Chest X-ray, AP view. Patient: 58 years old, sex M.
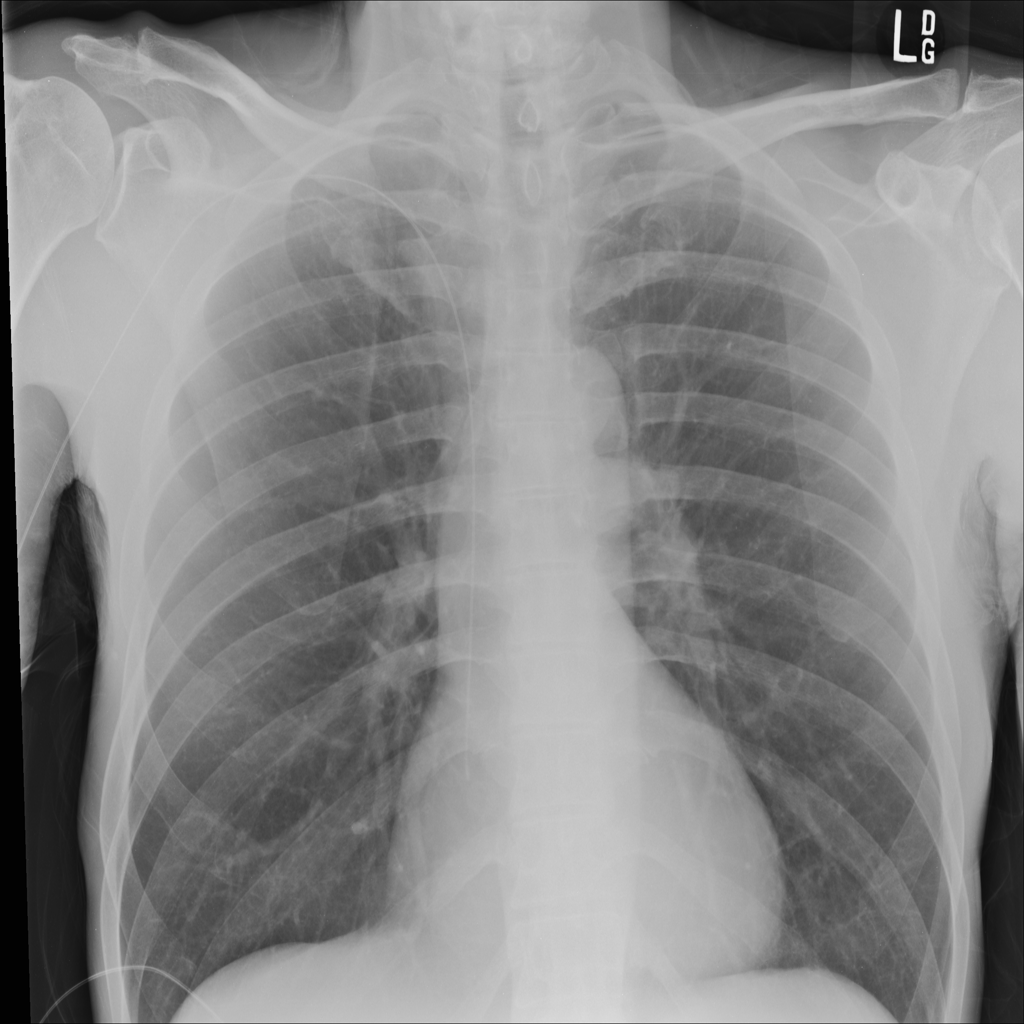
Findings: No Finding